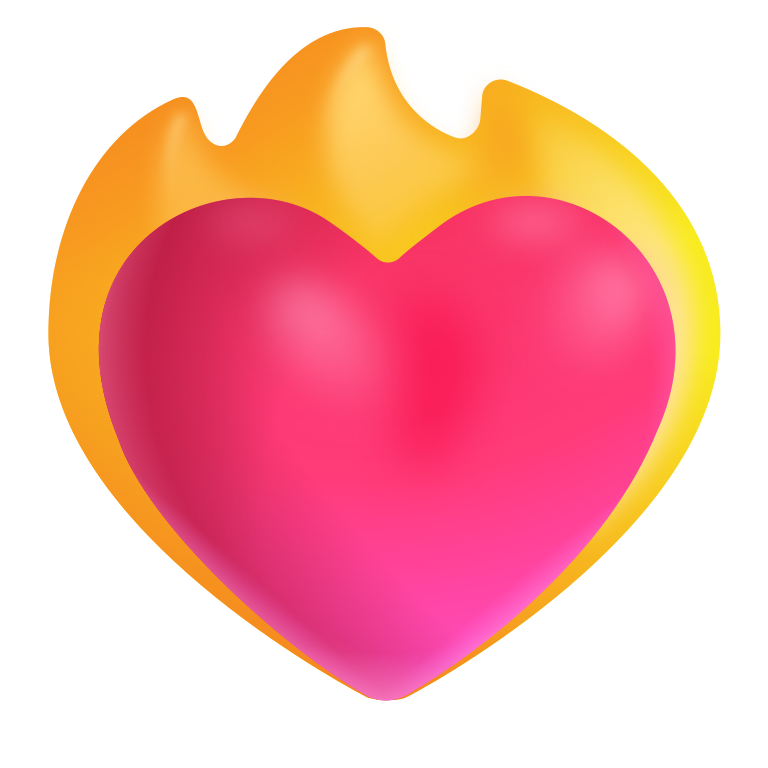
heart on fire color